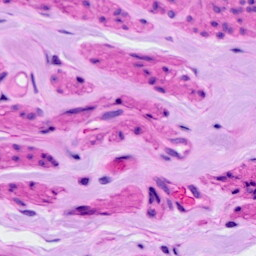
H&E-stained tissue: Ovarian